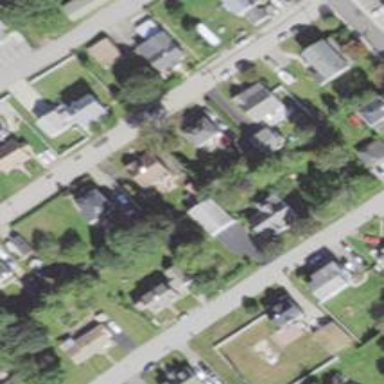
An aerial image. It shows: Residential driveway designated as service road.